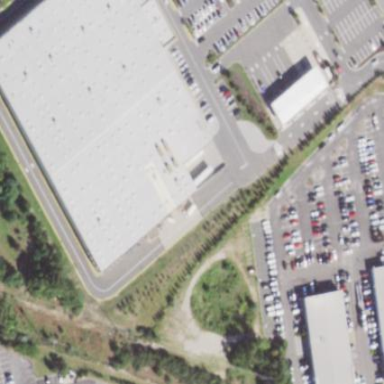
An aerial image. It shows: Wholesale shop building.